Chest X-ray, PA view. Patient: 54 years old, sex M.
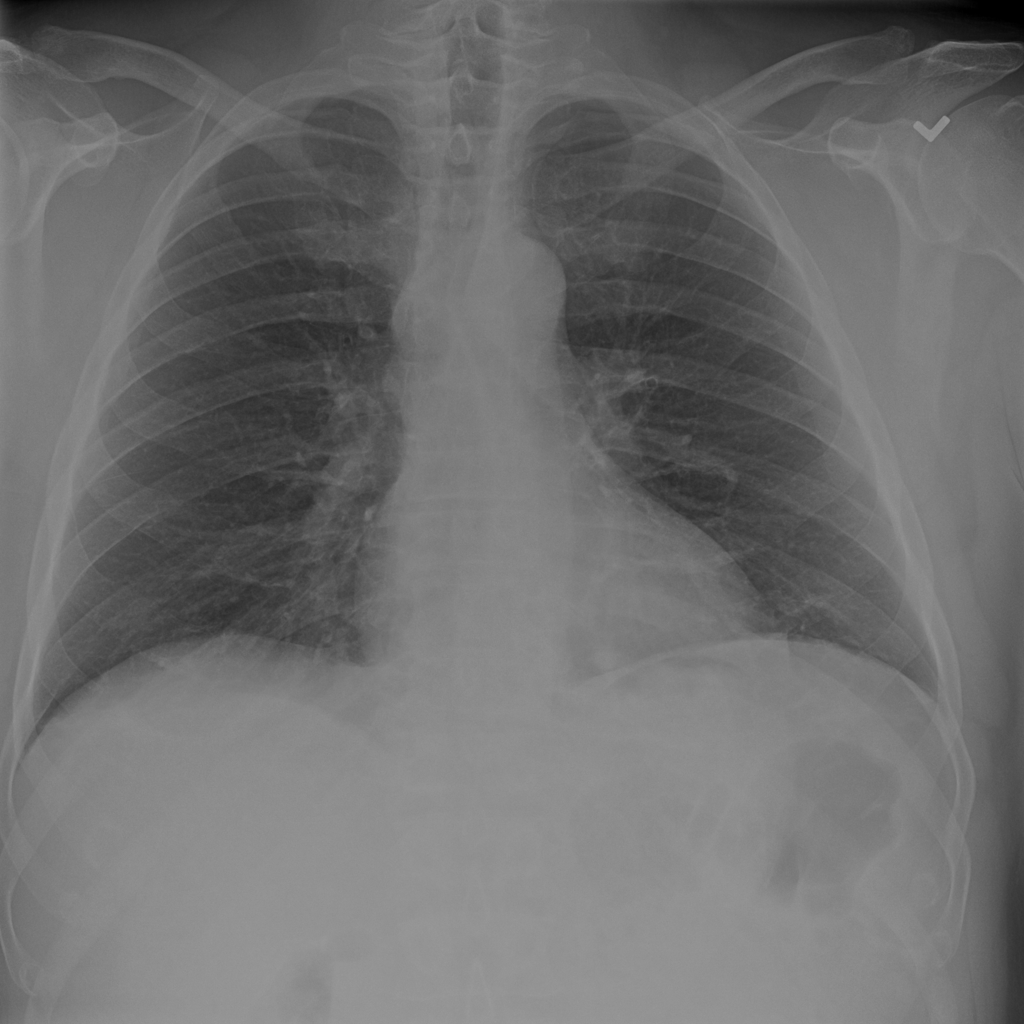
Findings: No Finding